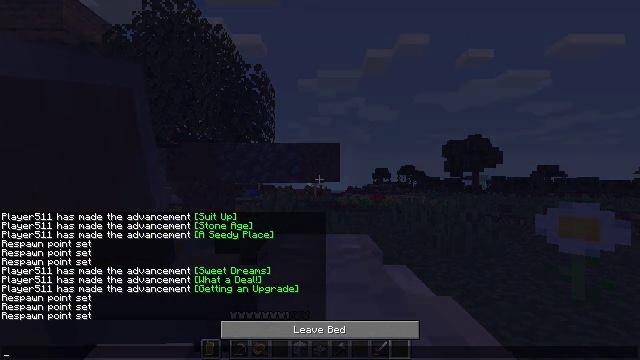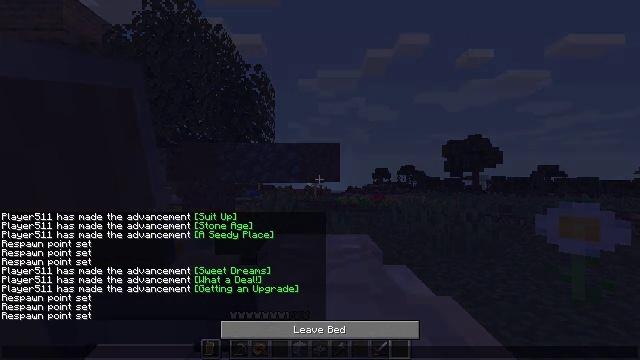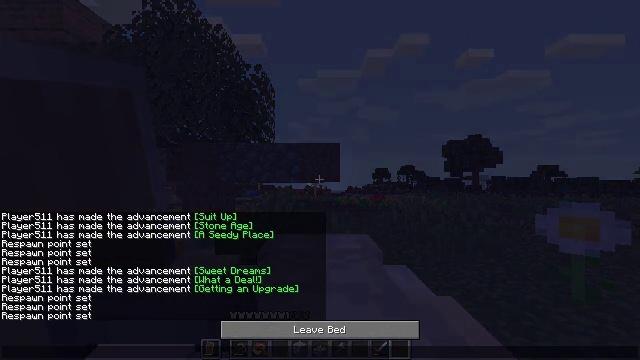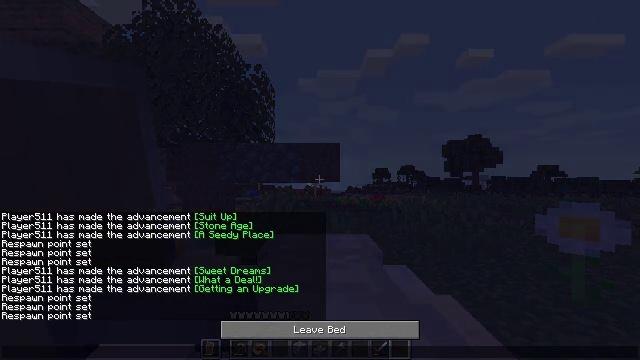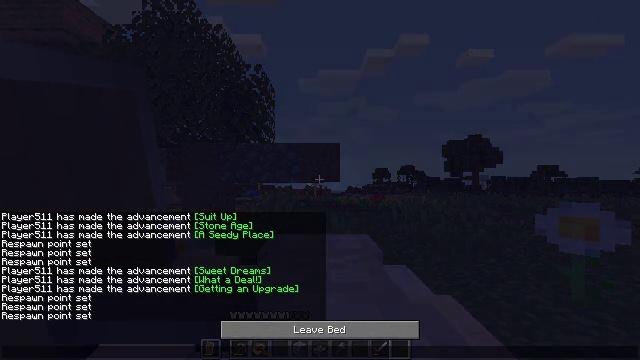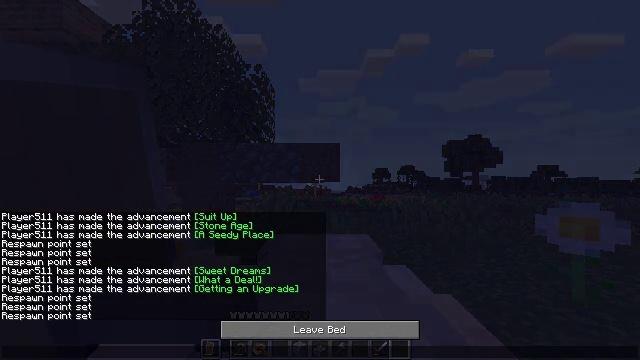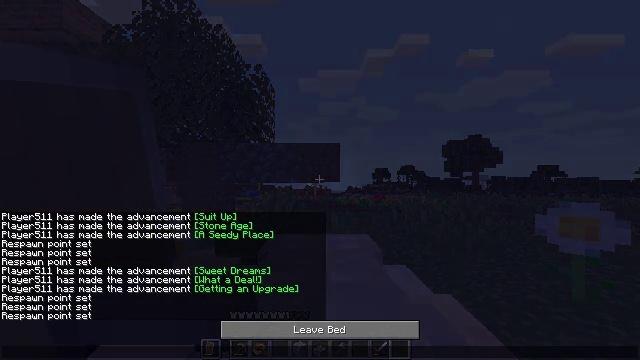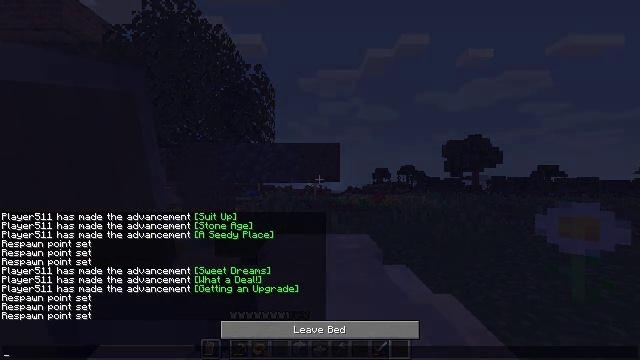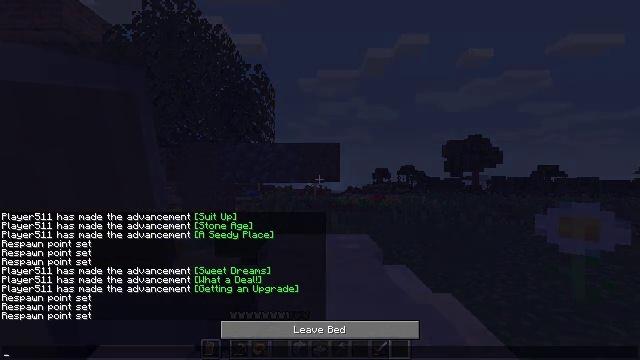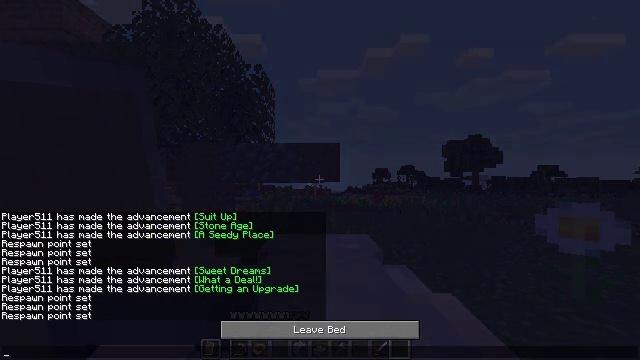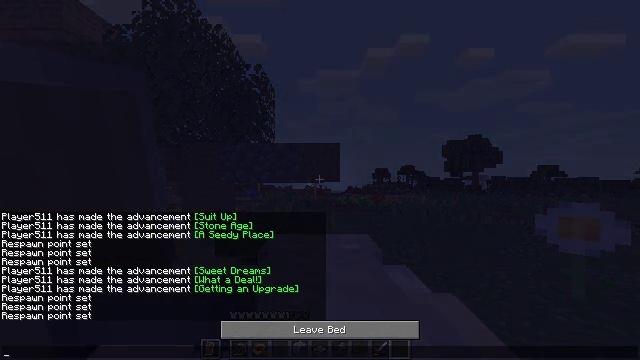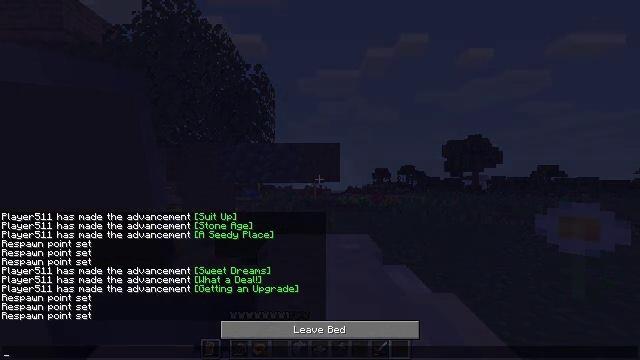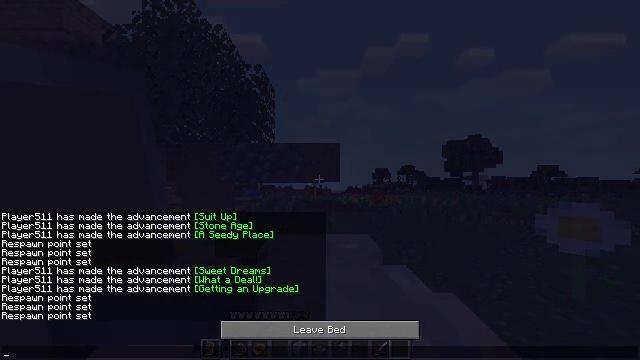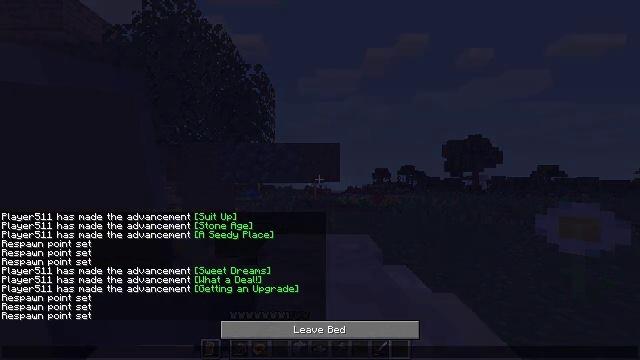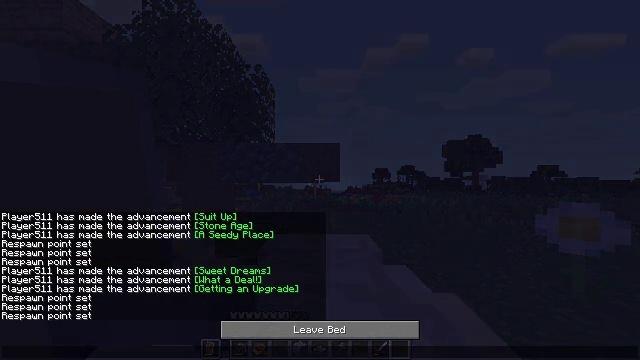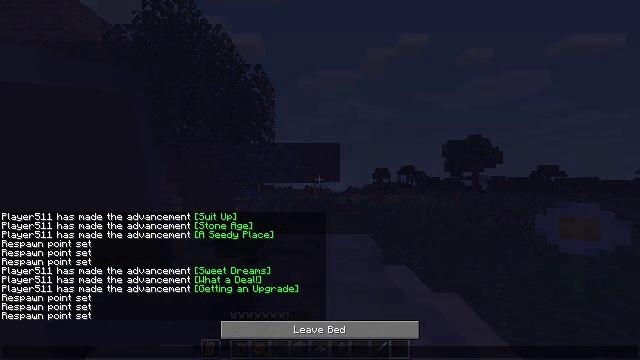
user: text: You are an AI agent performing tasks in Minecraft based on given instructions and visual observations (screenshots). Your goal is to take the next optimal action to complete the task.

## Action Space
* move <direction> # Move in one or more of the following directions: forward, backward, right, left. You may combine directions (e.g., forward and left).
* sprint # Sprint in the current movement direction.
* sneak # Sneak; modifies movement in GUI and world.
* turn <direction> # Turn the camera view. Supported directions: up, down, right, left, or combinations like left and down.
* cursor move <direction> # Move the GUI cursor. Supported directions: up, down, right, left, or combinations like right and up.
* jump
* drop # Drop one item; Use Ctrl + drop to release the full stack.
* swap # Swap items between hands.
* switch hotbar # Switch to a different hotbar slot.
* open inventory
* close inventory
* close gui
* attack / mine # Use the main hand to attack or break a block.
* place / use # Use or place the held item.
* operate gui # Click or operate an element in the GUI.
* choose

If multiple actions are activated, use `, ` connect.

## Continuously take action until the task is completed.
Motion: motion action
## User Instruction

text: Gather the bell for your inventory.
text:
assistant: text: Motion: no_op
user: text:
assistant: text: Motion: no_op
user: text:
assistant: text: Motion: no_op
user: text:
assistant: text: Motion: no_op
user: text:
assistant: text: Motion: no_op
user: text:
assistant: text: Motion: no_op
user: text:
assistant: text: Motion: no_op
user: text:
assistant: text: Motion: no_op
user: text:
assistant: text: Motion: no_op
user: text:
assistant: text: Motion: no_op
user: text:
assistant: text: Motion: no_op
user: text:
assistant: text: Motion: no_op
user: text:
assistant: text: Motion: no_op
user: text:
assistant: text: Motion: no_op
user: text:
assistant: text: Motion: no_op
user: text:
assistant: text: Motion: no_op
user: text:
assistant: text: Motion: no_op
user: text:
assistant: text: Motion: no_op
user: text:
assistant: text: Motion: no_op
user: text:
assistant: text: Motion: no_op
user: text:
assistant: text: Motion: no_op
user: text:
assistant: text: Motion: no_op
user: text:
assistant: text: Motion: no_op
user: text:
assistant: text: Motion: no_op
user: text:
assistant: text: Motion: no_op
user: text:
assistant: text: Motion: no_op
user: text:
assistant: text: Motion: no_op
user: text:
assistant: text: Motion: no_op
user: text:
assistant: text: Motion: no_op
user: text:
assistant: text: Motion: no_op